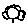
Label: flower